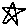
Label: star